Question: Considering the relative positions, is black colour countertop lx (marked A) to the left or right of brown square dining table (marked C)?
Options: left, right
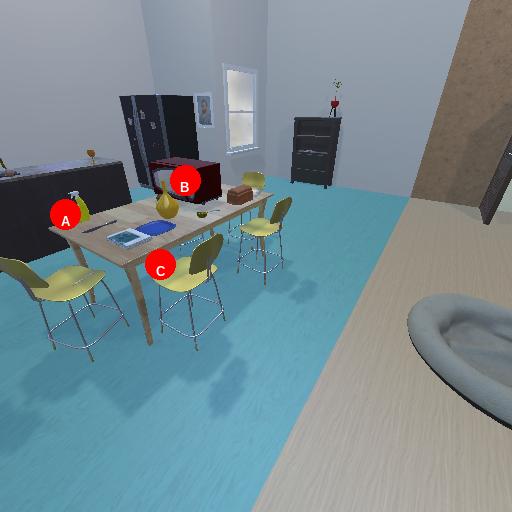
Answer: left